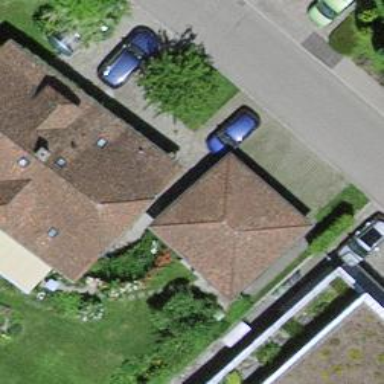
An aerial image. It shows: Garage.